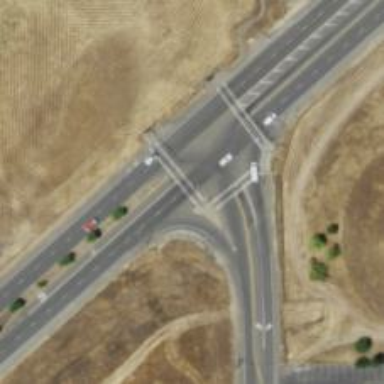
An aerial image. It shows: Primary link road with asphalt surface.